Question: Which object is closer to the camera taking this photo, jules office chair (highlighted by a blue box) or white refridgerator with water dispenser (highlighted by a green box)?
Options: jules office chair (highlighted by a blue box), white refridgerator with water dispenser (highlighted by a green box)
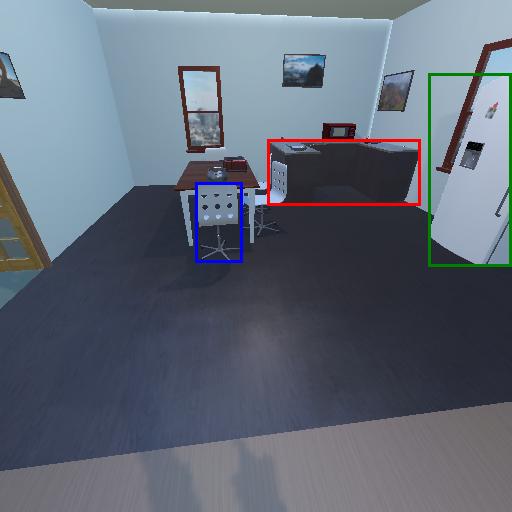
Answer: jules office chair (highlighted by a blue box)